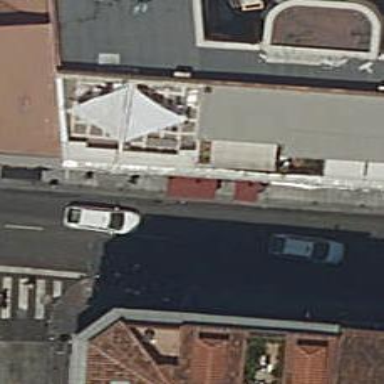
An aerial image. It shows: Restaurant.